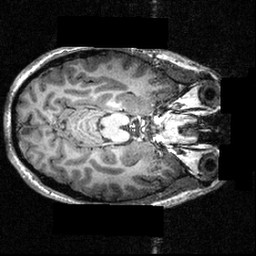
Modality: T1w
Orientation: axial
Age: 21
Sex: male
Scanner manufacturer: siemens
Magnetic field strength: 3.951 T
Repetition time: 1.5 s
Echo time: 0.00335 s